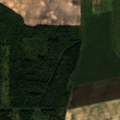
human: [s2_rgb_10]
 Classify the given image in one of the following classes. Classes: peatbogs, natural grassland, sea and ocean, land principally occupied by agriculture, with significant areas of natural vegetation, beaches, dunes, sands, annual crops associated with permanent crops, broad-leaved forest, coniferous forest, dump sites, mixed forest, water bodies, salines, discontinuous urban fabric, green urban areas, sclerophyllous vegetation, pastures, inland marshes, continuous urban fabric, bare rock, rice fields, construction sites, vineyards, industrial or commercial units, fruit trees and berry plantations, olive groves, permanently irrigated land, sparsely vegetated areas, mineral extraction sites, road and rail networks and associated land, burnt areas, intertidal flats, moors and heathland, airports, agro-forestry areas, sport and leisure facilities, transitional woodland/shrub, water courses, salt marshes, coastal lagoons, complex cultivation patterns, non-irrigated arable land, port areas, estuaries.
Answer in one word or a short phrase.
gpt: non-irrigated arable land, mixed forest